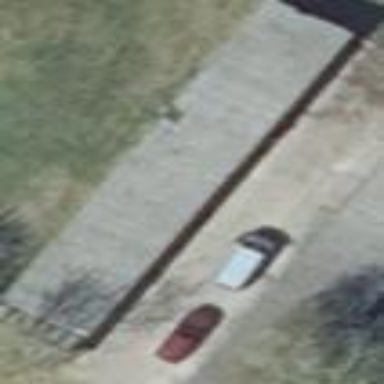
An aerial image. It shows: Group of garages.